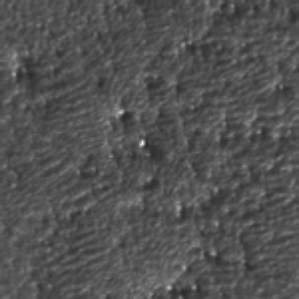
Label: frost